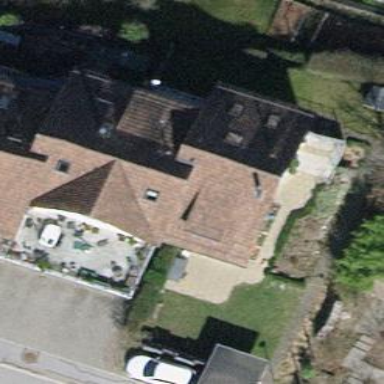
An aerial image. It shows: Building with tiled roof.